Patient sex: M
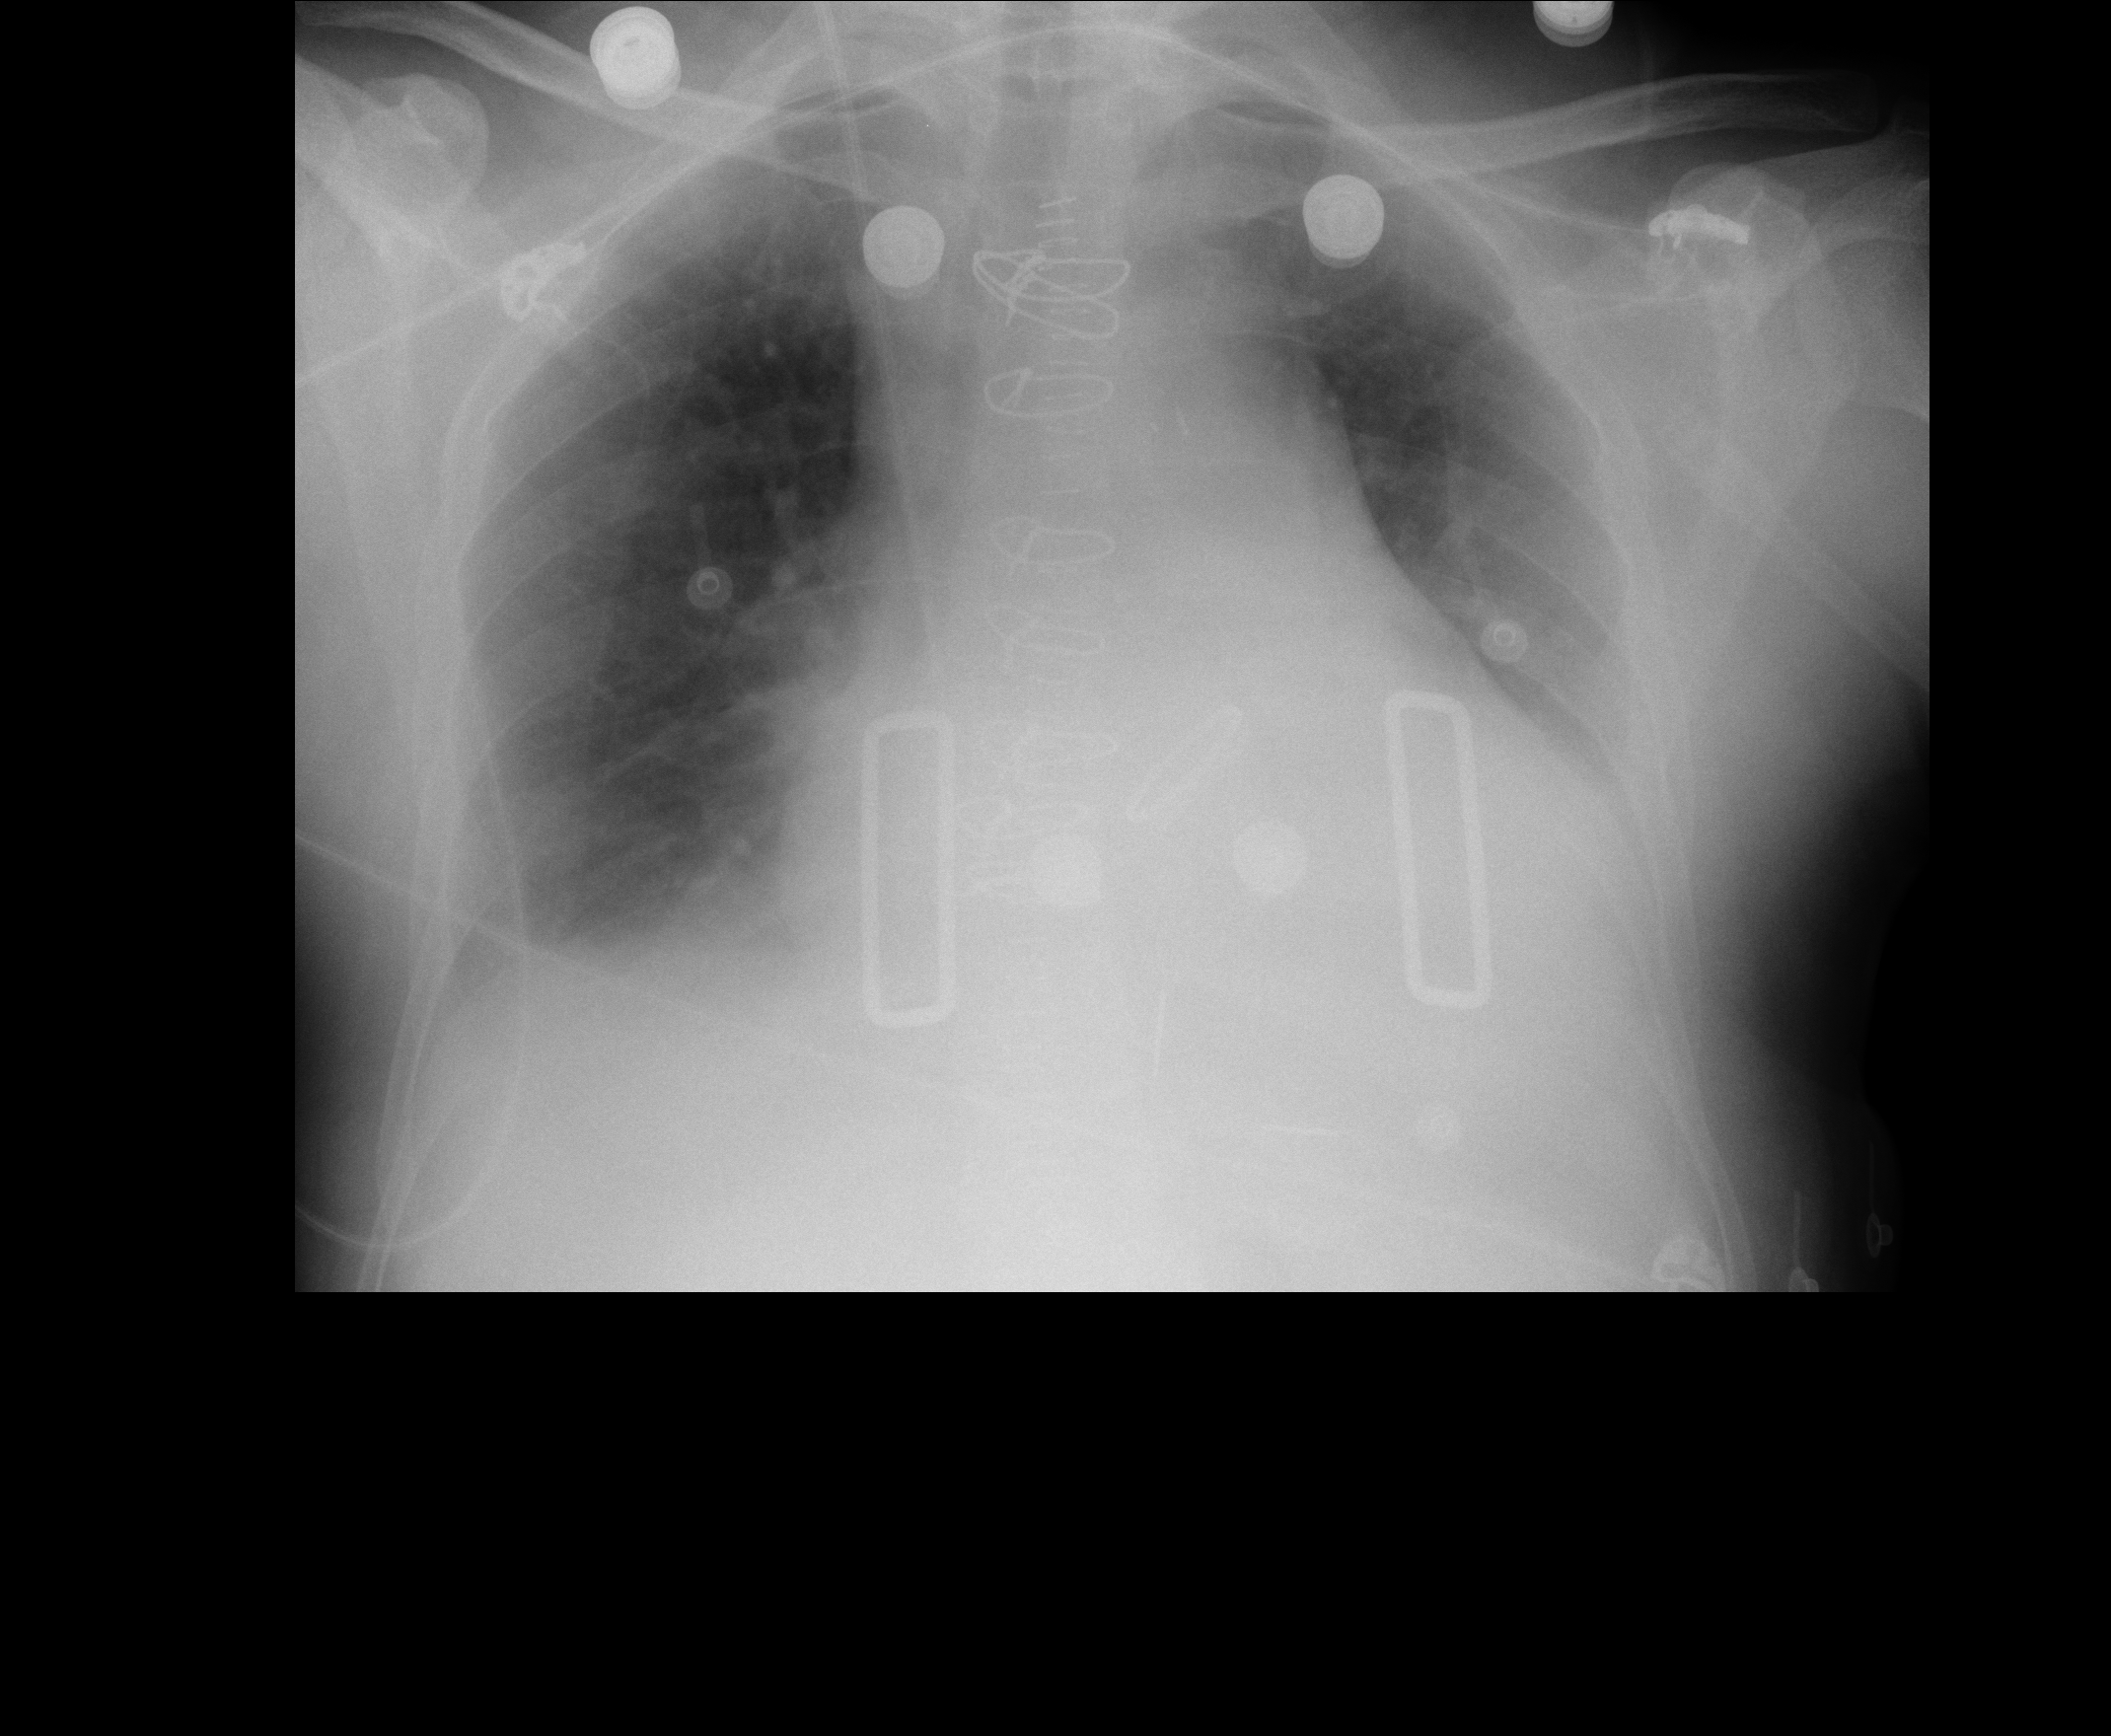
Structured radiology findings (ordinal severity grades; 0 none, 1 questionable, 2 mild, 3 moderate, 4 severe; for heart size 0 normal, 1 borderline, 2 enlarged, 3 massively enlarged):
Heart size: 2
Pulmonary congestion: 2
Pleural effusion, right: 2
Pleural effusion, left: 2
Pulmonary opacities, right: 0
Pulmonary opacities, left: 0
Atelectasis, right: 2
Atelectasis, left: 2